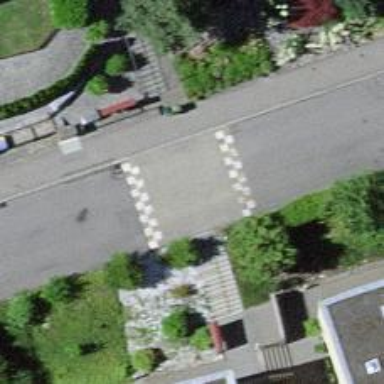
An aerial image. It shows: Unmarked crossing with traffic calming table on the road.